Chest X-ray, AP view. Patient: 49 years old, sex M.
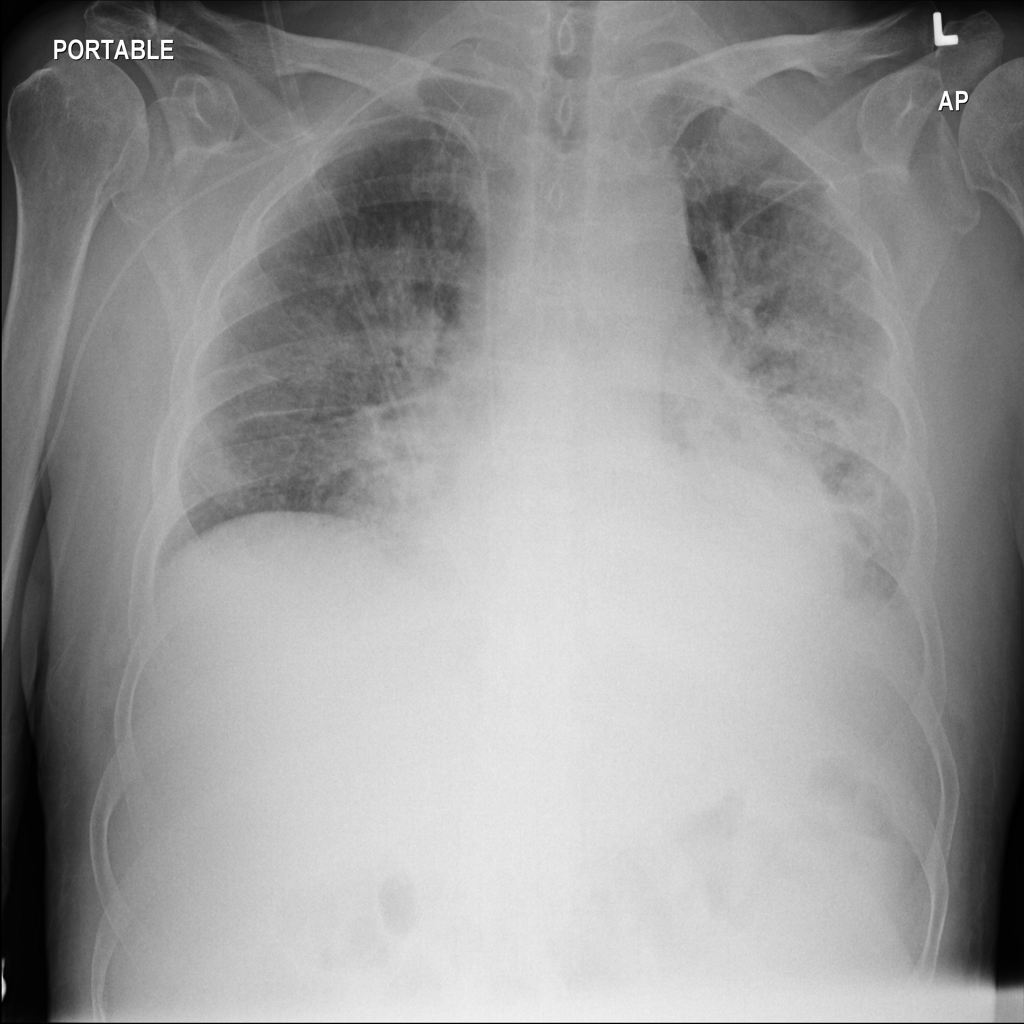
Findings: Cardiomegaly, Effusion, Infiltration